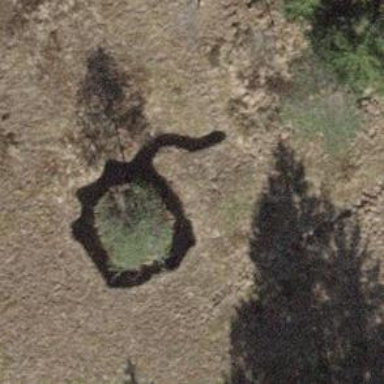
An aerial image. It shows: Evergreen needle-leaved tree.